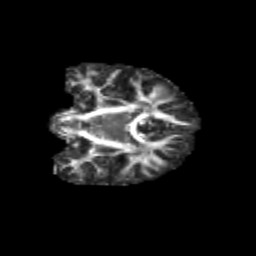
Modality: FA
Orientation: coronal
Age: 12
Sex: female
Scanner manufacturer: siemens
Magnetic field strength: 3 T
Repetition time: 3.8 s
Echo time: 0.07 s